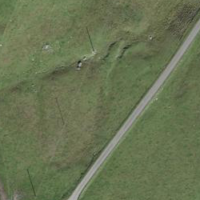
EUNIS habitat code: 26
Species observed at this site:
Plantago media